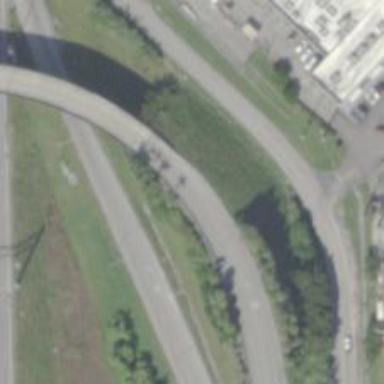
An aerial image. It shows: Asphalt motorway link.